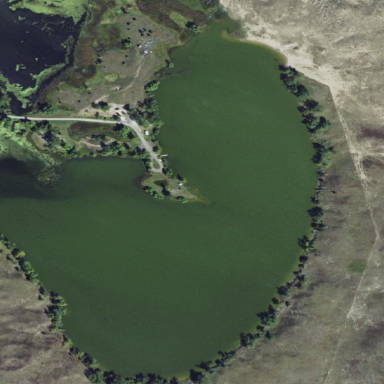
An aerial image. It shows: Beautiful lake surrounded by nature.